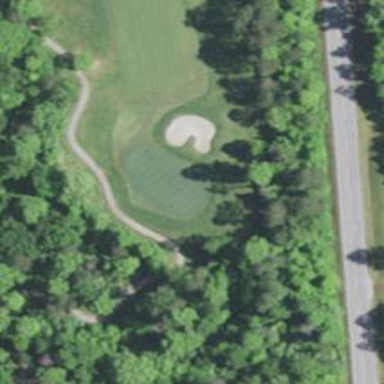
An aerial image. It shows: Golf hole.